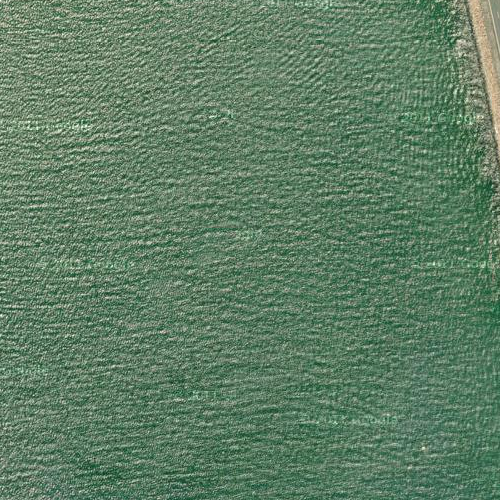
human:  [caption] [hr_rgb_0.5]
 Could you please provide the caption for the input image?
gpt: A part of ocean with deep green waters .

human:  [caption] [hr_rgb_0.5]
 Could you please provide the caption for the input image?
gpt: This is a part of deep green sparkling sea .

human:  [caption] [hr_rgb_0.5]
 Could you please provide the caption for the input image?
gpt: This is a part of deep green sparkling sea .

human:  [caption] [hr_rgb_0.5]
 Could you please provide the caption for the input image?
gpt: This is a part of deep green sparkling sea .

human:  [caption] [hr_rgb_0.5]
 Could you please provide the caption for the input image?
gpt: This is a part of deep green sparkling sea .